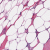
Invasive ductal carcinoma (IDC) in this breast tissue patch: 0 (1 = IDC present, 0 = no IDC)